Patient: sex F, age 36
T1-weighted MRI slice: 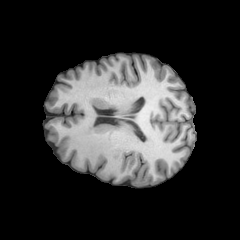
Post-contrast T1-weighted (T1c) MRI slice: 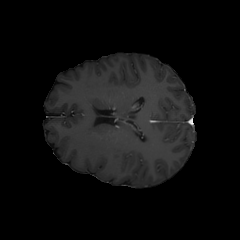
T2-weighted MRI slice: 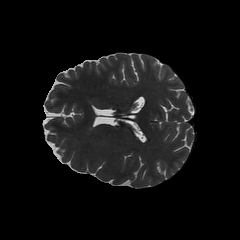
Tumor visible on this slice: no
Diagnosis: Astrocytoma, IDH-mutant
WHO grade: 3